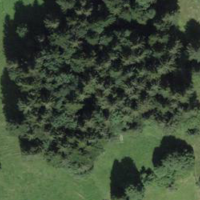
EUNIS habitat code: 44
Species observed at this site:
Dendrocopos major
Sambucus racemosa